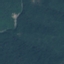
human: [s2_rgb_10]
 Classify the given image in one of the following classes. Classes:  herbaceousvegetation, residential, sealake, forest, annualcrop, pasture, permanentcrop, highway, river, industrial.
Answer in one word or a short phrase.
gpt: Forest